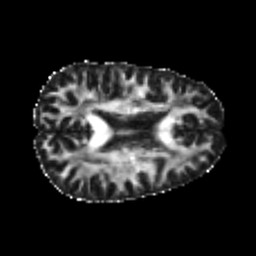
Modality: FA
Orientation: axial
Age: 26
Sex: female
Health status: healthy
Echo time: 0.074 s